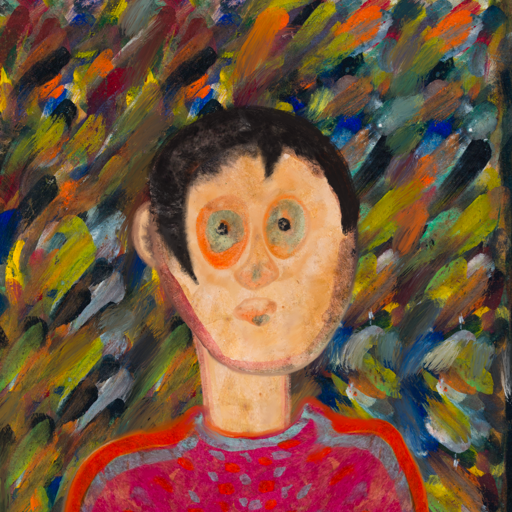
Background: An_Impression, Head And Neck Front: Childish, Face Front: Childish, Bust: Sisters, Hair Front: Roy_Bahadur, Head Accessory: Blank, Second Necklace: Blank, Necklace: Blank, Baby: Blank